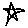
Label: star